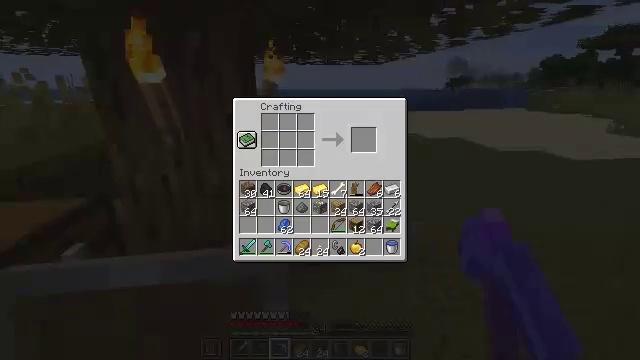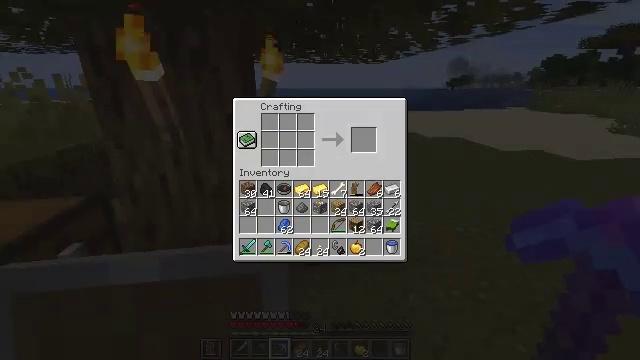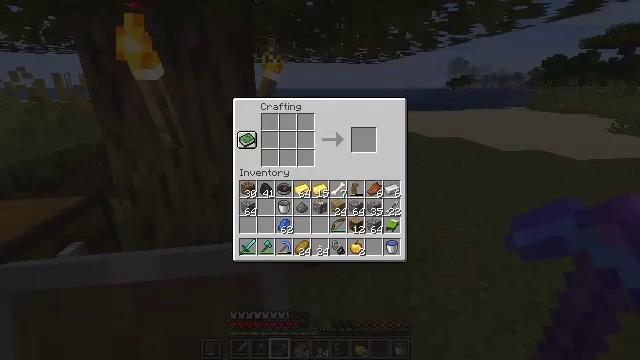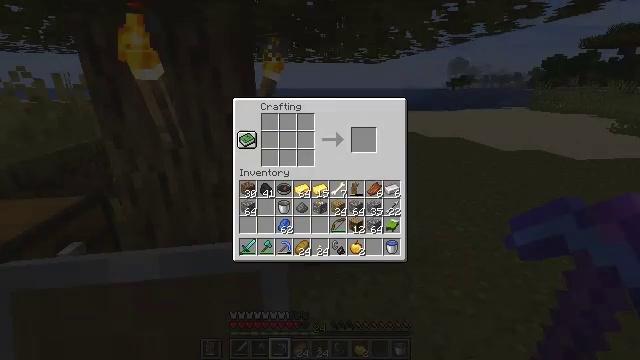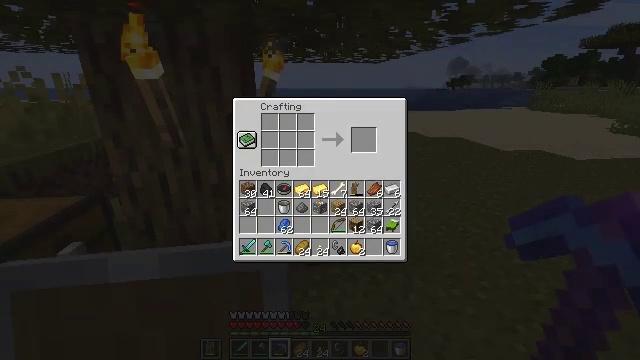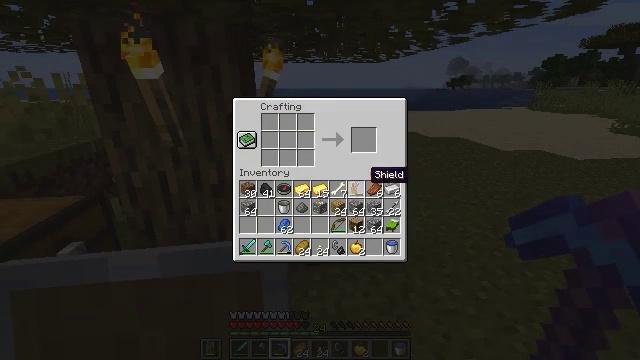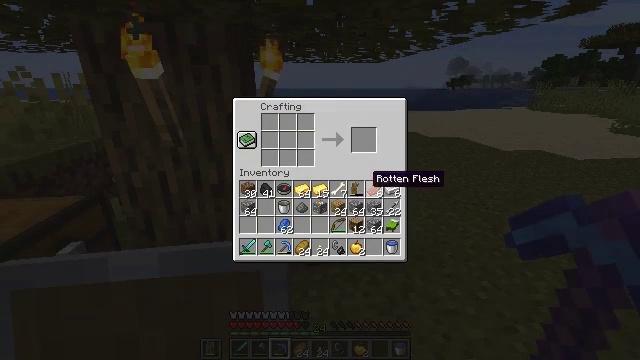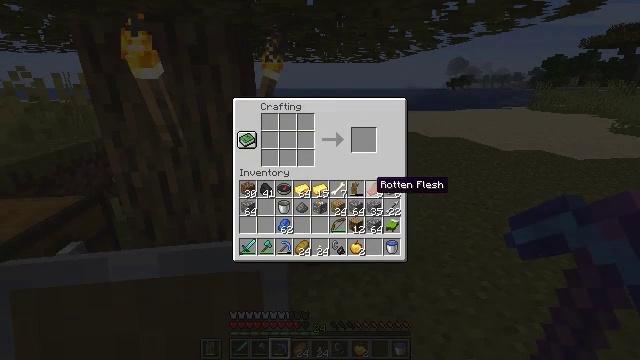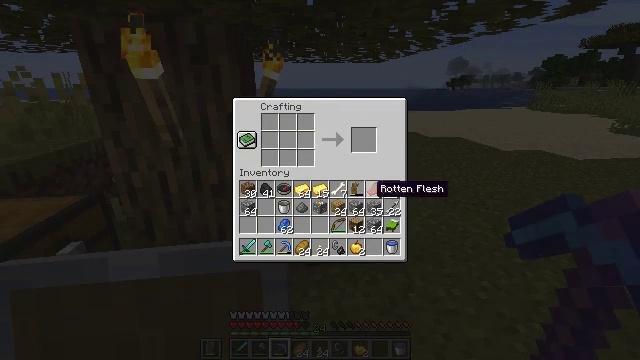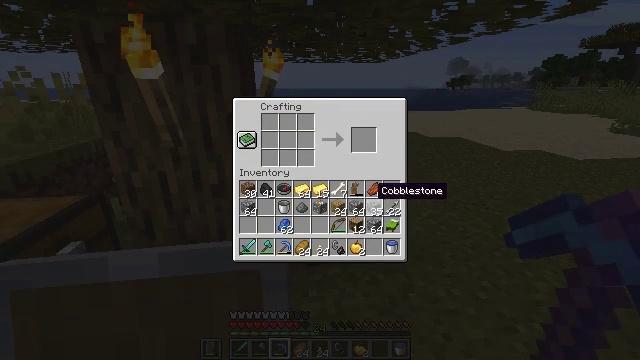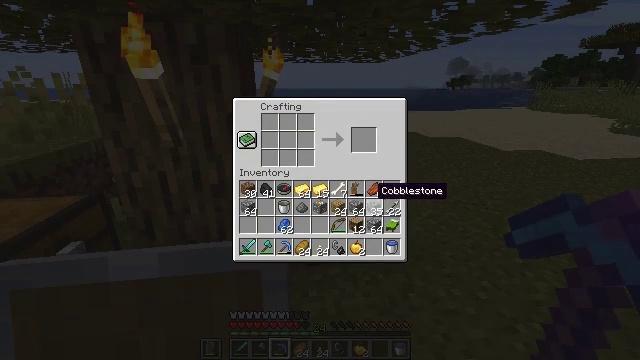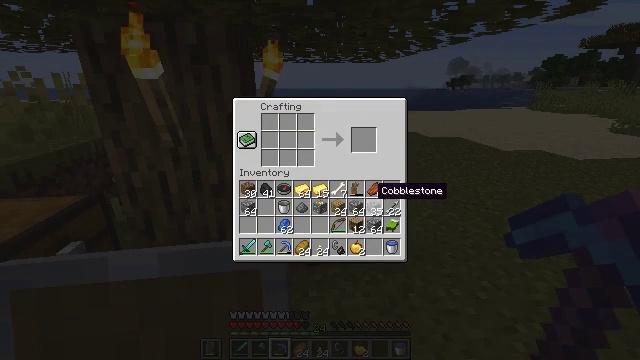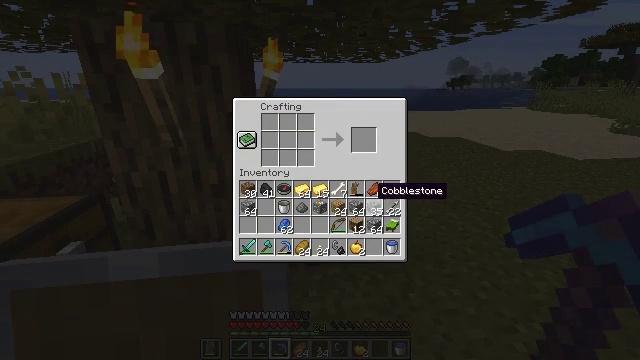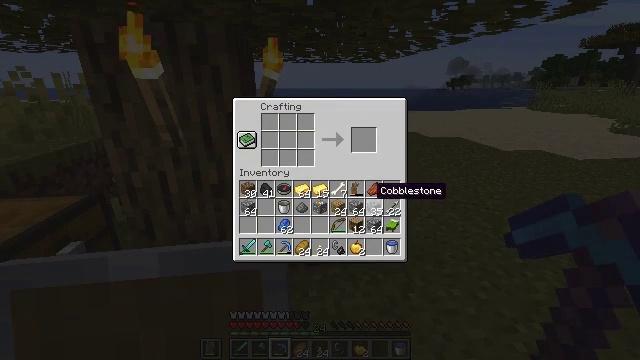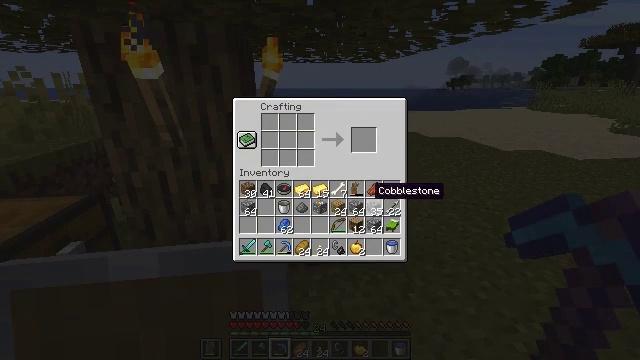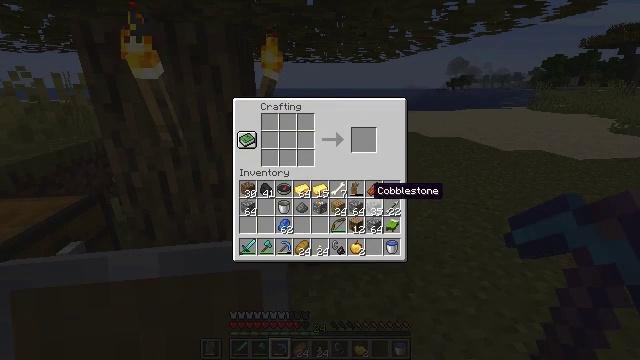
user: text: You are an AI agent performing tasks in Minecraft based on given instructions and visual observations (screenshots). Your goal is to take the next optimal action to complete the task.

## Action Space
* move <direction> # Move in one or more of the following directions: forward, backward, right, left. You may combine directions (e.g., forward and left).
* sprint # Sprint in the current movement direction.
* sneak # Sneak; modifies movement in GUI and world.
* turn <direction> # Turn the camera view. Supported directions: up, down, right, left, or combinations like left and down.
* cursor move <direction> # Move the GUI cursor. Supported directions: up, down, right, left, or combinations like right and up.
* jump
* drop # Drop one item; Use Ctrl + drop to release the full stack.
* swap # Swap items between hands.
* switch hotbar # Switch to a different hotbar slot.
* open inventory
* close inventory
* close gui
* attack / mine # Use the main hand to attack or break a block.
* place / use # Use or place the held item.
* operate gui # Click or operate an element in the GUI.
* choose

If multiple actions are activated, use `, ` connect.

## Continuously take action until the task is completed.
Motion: motion action
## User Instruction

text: Arrange cobblestone in the crafting grid to create a cobblestone slab.
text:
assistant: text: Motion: no_op
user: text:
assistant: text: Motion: cursor move right
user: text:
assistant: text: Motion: cursor move right
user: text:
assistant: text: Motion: no_op
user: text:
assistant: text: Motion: cursor move right and down
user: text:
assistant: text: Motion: no_op
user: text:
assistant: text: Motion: no_op
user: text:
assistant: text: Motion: no_op
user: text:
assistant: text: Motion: no_op
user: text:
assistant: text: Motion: no_op
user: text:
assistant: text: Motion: no_op
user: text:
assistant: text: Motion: no_op
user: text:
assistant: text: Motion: no_op
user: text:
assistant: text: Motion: no_op
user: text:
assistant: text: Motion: no_op
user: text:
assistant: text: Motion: no_op
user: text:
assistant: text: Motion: operate gui
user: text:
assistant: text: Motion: operate gui
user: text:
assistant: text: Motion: no_op
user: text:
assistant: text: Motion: no_op
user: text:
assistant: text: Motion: cursor move left
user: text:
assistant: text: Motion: cursor move left and up
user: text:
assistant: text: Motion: cursor move left
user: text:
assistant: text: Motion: cursor move left
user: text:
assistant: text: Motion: no_op
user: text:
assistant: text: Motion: no_op
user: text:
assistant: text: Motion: no_op
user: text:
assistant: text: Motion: choose
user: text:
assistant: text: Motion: choose
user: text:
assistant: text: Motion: cursor move left, choose